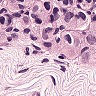
Metastatic tissue present: yes